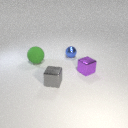
small gray metal cube in front of small purple metal cube